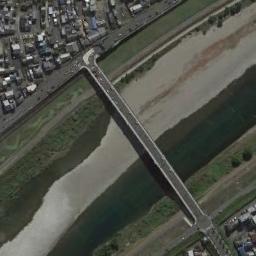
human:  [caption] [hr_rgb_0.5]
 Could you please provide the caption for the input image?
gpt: A bridge built on a dark green river and the flood bed of the river while some buildings arranged neatly on both sides of the river .

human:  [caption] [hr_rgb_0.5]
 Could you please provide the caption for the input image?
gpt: A bridge connects the land on both sides of the turquoise river  There are several sandbanks in the middle of the river  There are many buildings on the land .

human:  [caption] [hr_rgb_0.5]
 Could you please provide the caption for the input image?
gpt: The bridge made a turn as it approached the shore and the water under the bridge is clear .

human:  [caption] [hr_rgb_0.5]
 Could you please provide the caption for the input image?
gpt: There is a bridge over the water and land between many buildings .

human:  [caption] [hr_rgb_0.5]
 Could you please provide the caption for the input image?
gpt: Lots of buildings are at either end of the bridge .